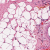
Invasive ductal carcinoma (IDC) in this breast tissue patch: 0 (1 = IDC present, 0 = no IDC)